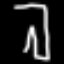
Label: pants